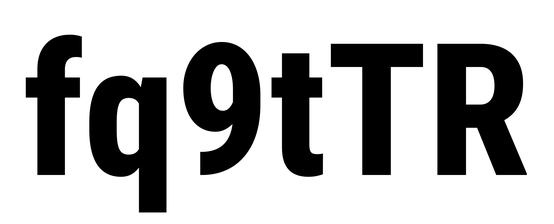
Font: Roboto_Condensed_ExtraBold